Field crop: tomato
Growth stage: 1
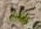
Species: portulaca